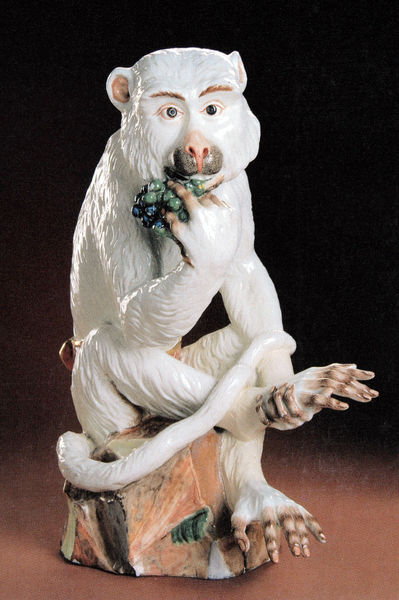
Titel: Affe mit Weintraube
Künstler: Johann Gottlieb Kirchner
Standort: Dresden
Institution: Zwinger
Schlagwörter: felsen, fuß, hand, weiß, gelb, grün, ocker, sitzen, braun, bunt, finger, nase, schwarz, blick, rot, bart, arm, arme, augen, halten, sockel, stein, hände, schauen, boden, auge, figur, haare, sitzend, augenbrauen, ohren, rosa, affe, keramik, skulptur, trauben, fell, schwanz, schweif, füße, sitz, gelenke, fels, essen, glanz, sitzt, festhalten, plastik, augenbraue, bemalt, foto, porzellan, hocken, deko, krallen, allegorie, pfote, weintrauben, schnauze, maul, fressen, fabel, traube, weintraube, kitsch, meissen, porzelan, objekt, stumpf, baumstumpf, stien, klauen, affen, kapuzineraffe, äffchen, meerkatze, pavian, flesen, anonym, albino, elsen, felsstein, geschmacklos, meissenener porzellan, nippesdippes, rote nase, nympfenburg